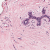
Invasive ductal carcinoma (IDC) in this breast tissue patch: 0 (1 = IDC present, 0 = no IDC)